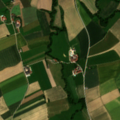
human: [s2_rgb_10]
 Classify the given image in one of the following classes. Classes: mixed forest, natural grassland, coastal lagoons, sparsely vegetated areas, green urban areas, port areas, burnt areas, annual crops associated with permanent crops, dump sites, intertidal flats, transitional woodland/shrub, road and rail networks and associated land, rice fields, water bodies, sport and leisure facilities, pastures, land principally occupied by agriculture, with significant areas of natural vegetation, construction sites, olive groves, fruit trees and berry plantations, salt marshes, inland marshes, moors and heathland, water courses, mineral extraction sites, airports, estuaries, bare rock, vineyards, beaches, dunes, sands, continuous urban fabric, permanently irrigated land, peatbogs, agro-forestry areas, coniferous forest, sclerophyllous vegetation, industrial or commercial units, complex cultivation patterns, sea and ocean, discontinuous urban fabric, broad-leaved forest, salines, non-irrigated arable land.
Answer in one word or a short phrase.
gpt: discontinuous urban fabric, non-irrigated arable land, pastures, land principally occupied by agriculture, with significant areas of natural vegetation